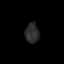
Tissue: skin
Cell type: Epithelial cells
Senescence score: 0.2476
Nuclear area (px): 275
Mean DAPI intensity: 43.153